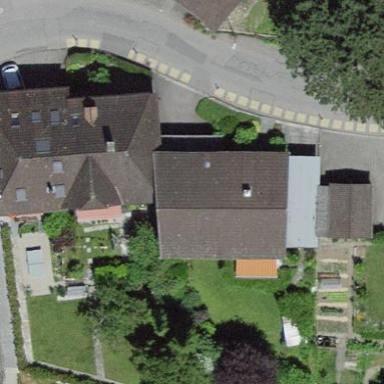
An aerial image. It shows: Residential building.